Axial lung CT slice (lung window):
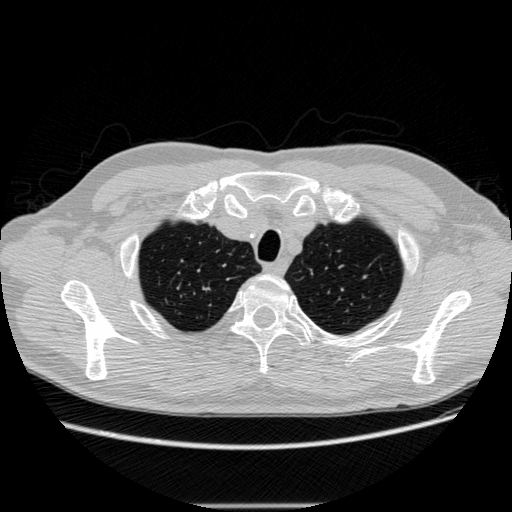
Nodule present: no